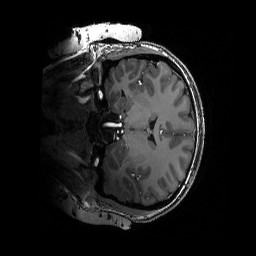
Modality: T1w
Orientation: coronal
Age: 24
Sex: female
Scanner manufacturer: siemens
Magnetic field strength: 6.98 T
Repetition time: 3.1 s
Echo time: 0.00242 s